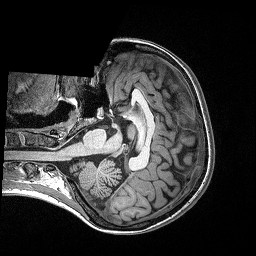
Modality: T1w
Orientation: axial
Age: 26
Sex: female
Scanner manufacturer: siemens
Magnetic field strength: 3 T
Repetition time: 2.4 s
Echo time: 0.03 s